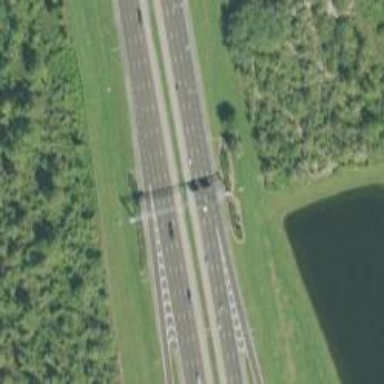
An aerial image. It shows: Motorway junction.